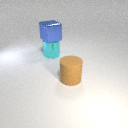
large cyan metal cylinder below large blue metal cube